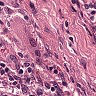
Metastatic tissue present: yes